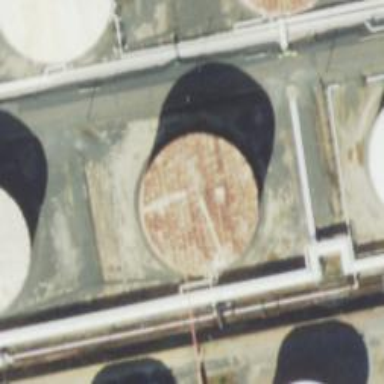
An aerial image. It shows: Storage tank that is man-made.